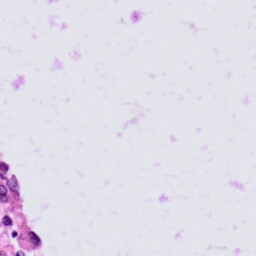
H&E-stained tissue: Skin